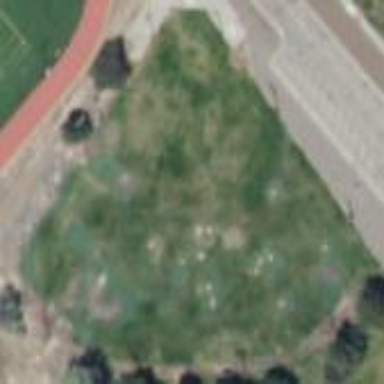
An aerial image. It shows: Baseball pitch for leisure land activities.